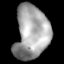
Tissue: lung
Cell type: Epithelial cells
Senescence score: 0.5455
Nuclear area (px): 1769
Mean DAPI intensity: 162.799